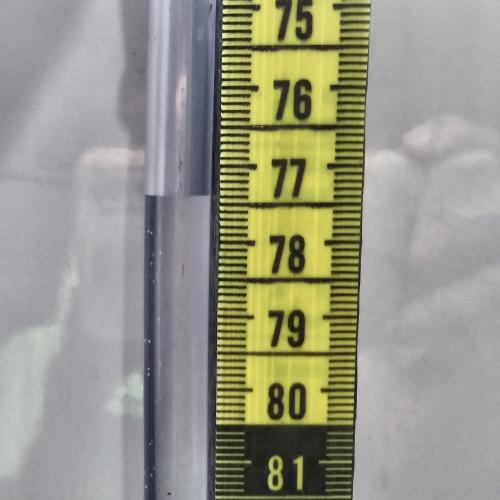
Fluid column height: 77.4 cm